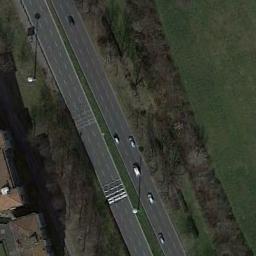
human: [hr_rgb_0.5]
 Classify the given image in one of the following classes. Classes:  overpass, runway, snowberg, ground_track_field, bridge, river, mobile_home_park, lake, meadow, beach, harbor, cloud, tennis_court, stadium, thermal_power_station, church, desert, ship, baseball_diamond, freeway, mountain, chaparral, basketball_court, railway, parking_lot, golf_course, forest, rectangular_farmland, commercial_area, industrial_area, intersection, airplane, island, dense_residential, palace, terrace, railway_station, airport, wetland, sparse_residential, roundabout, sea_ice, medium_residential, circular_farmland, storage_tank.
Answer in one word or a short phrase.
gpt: freeway